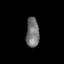
Tissue: skin
Cell type: Epithelial cells
Senescence score: 0.2542
Nuclear area (px): 386
Mean DAPI intensity: 114.902